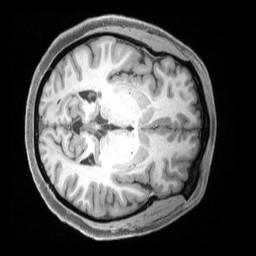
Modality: T1w
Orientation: axial
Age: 47
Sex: female
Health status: ill
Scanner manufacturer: siemens
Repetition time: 2.4 s
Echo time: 0.00231 s